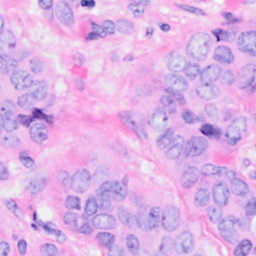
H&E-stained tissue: Breast